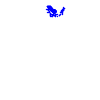
Particle: electron